Question: I need to parse this response XML in kotlin
'''
<soapenv:Envelope xmlns:soapenv="http://schemas.xmlsoap.org/soap/envelope/" xmlns:v1="http://www.isban.es/webservices/TECHNICAL_FACADES/Security/F_facseg_security/internet/loginServicesNSegSAN/v1">
<soapenv:Header/>
<soapenv:Body>
<v1:authenticateCredential facade="loginServicesNSegSAN">
<CB_AuthenticationData>
<password><PHONE></password>
<documento>
<TIPO_DOCUM_PERSONA_CORP>N</TIPO_DOCUM_PERSONA_CORP>
<CODIGO_DOCUM_PERSONA_CORP>12312321d</CODIGO_DOCUM_PERSONA_CORP>
</documento>
</CB_AuthenticationData>
<!--<userAddress>182...</userAddress>-->
</v1:authenticateCredential>
</soapenv:Body>
</soapenv:Envelope>
'''
this is my response mapped class
'''
@Root(name = "soap-env:Envelope", strict = false)
@Namespace(prefix = "soap-env", reference "http://schemas.xmlsoap.org/soap/envelope/")
class Envelope {
@field:Element(name = "soap-env:Body", required = false)
var body: Body? = null
}
@Root(name = "soap-env:Header", strict = false)
class Header {
}
@Root(name = "soap-env:Body", strict = false)
class Body {
@field:Element(name = "prefixRigel0:authenticateCredentialResponse", required = false)
@Namespace(prefix = "prefixRigel0", reference = "http://www....")
var credResponse: CredentialResponse? = null
}
@Root(name = "prefixRigel0:authenticateCredentialResponse", strict = false)
@Namespace(prefix = "prefixRigel0", reference = "http://www....")
class CredentialResponse {
@field:Element(name = "methodResult", required = false)
var methodResponse: MethodResult? = null
}
@Root(name = "methodResult", strict = false)
class MethodResult {
@field:Element(name = "tokenCredential", required = false)
var token: String? = null
}
'''
I have read some post like <URL>
This is my Retrofit request
'''
val requestBodyText = "<soapenv:Envelope xmlns:soapenv="http://schemas.xmlsoap.org/soap/envelope/" xmlns:v1="http://www....">
" +
" <soapenv:Header/>
" +
" <soapenv:Body>
" +
" <v1:authenticateCredential facade="login...">
" +
" <CB_AuthenticationData>
" +
" <password>1111</password>
" +
" <documento>
" +
" <TIPO_DOCUM_PERSONA_CORP>N</TIPO_DOCUM_PERSONA_CORP>
" +
" <CODIGO_DOCUM_PERSONA_CORP>1111H</CODIGO_DOCUM_PERSONA_CORP>
" +
" </documento>
" +
" </CB_AuthenticationData>
" +
" <!--<userAddress>180...</userAddress>-->
" +
" </v1:authenticateCredential>
" +
" </soapenv:Body>
" +
"</soapenv:Envelope>"
val requestBody = RequestBody.create(MediaType.parse("text/xml"), requestBodyText)
val gson = GsonBuilder().setLenient().create()
val retrofit = Retrofit.Builder().baseUrl("https://www...").addConverterFactory(SimpleXmlConverterFactory.create()).build()
val api = retrofit.create(ServicesSoap::class.java!!)
var call: Call<Envelope>? = null
call = api.getToken(requestBody)
if (call != null) {
call!!.enqueue(object : Callback<Envelope> {
override fun onResponse(call: Call<Envelope>, response: Response<Envelope>) {
if (response.body() != null) {
Log.v("Retrofit call ", "response: " + response.isSuccessful() + " Message: " + response.message())
var v = response.body()
}
}
override fun onFailure(call: Call<Envelope>, t: Throwable) {
var v = "" + t.localizedMessage + " - " + t.message
}
})
}
}
'''
I got a 200 OK response with body = null

I have also tried with @get instead of @field but also not working
<URL> but also not working
I have tried it with Java class like this but also not working
'''
@Root(name = "soap-env:Envelope", strict = false)
@Namespace(prefix = "soap-env", reference = "http://schemas.xmlsoap.org/soap/envelope/")
public class Envelope {
@Element(name = "soap-env:Body", required = false)
Body body;
}
@Root(name = "soap-env:Header", strict = false)
class Header {
}
@Root(name = "soap-env:Body", strict = true)
class Body {
@Element(name = "prefixRigel0:authenticateCredentialResponse", required = false)
@Namespace(prefix = "prefixRigel0", reference = "http://www....")
CredentialResponse credResponse;
}
@Root(name = "prefixRigel0:authenticateCredentialResponse", strict = true)
@Namespace(prefix = "prefixRigel0", reference = "http://www....")
class CredentialResponse {
@Element(name = "methodResult", required = false)
MethodResult methodResponse;
}
@Root(name = "methodResult", strict = true)
class MethodResult {
@Element(name = "tokenCredential", required = false)
String token;
}
'''
Thanks for any help!
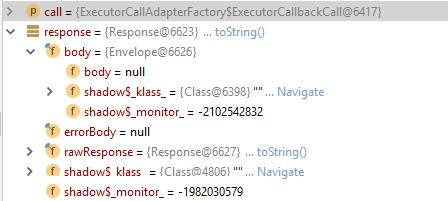
Answer: Finally worked in kotlin this way.....
'''
@Root(name = "soapenv:Envelope", strict = true)
@NamespaceList(Namespace(prefix = "soapenv", reference = "http://schemas.xmlsoap.org/soap/envelope/"), Namespace(prefix = "v1", reference = "http://www..."))
data class Envelope2(
@field:Element(name = "Body", required = false)
@param:Element(name = "Body", required = false)
var body: Body2? = null,
@field:Element(name = "Header", required = false)
@param:Element(name = "Header", required = false)
var header: Header2? = null
)
@Root(name = "soapenv:Header", strict = true)
class Header2 {
}
@Root(name = "soapenv:Body", strict = true)
data class Body2 constructor(
@field:Element(name = "authenticateCredentialResponse", required = false)
@Namespace(prefix = "v1", reference = "http://www...")
var credResponse: CredentialResponse2? = null
)
@Root(name = "v1:authenticateCredentialResponse", strict = true)
@Namespace(prefix = "v1", reference = "http://www...")
data class CredentialResponse2 constructor(
@field:Element(name = "methodResult", required = false)
@param:Element(name = "methodResult", required = false)
var methodResponse: MethodResult2? = null
)
@Root(name = "methodResult", strict = true)
data class MethodResult2 constructor(
@field:Element(name = "cookieCredential", required = false)
@param:Element(name = "cookieCredential", required = false)
var cookie: String? = null,
@field:Element(name = "tokenCredential", required = false)
@param:Element(name = "tokenCredential", required = false)
var token: String? = null
)
'''